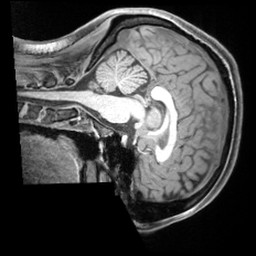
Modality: T1w
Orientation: sagittal
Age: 27
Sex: female
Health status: ill
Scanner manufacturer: siemens
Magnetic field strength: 3 T
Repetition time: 2.2 s
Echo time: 0.00218 s